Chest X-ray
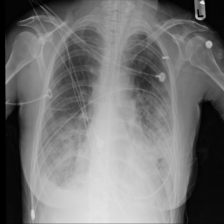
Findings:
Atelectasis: negative
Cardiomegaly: negative
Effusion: negative
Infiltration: positive
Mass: negative
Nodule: negative
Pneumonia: negative
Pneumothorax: negative
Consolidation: negative
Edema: negative
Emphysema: negative
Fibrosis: negative
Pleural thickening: negative
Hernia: negative